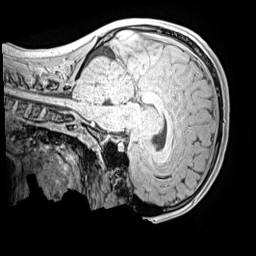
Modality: MP2RAGE
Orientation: sagittal
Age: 11
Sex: male
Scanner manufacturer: siemens
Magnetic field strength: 3 T
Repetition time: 4 s
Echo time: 0.00299 s